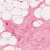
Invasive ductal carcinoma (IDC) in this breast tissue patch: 0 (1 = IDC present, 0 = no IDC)